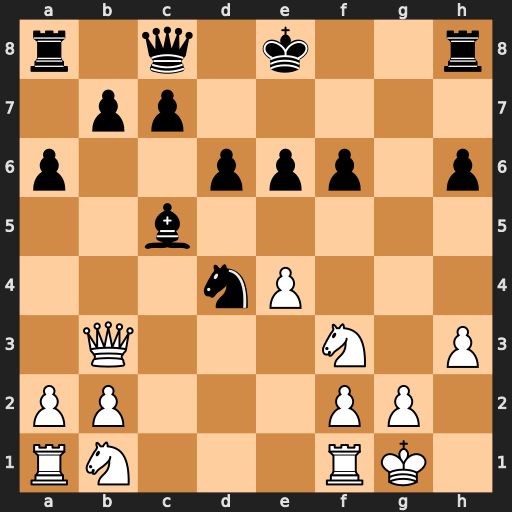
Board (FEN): r1q1k2r/1pp5/p2ppp1p/2b5/3nP3/1Q3N1P/PP3PP1/RN3RK1
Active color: w
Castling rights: kq
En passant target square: -
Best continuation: Nxd4 Bxd4 Qa4+ Qd7 Qxd4